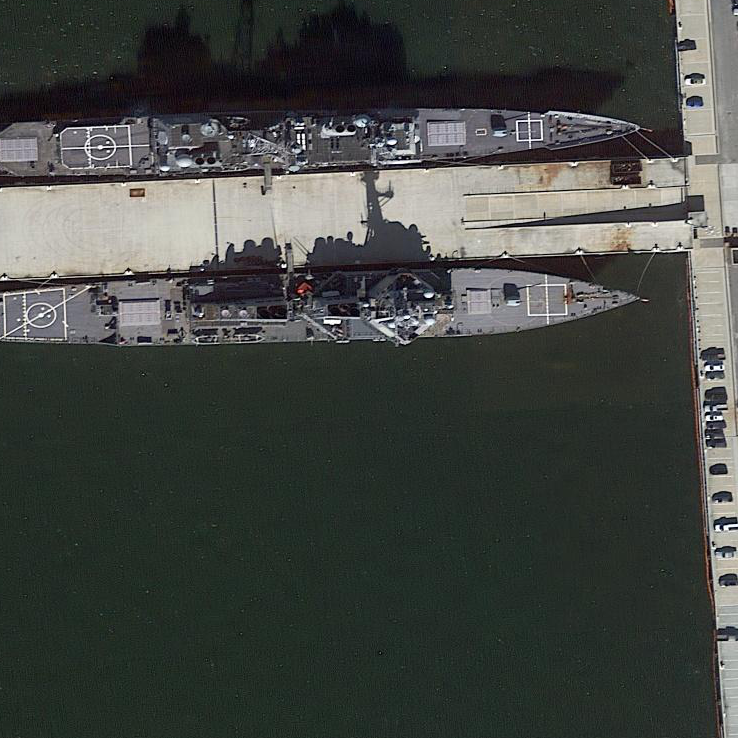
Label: Arleigh_Burke-class_destroyer